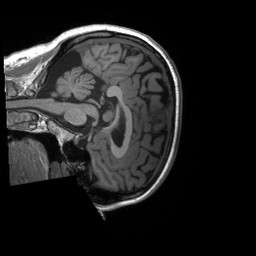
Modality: T1w
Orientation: sagittal
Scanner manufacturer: siemens
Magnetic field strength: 3 T
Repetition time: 2.4 s
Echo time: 0.00224 s